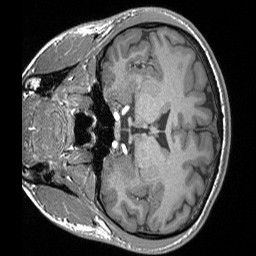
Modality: T1w
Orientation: coronal
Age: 21
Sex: male
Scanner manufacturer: siemens
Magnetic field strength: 3 T
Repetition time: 1.56 s
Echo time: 0.00207 s